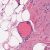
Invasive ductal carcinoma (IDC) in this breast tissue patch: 0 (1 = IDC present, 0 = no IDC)